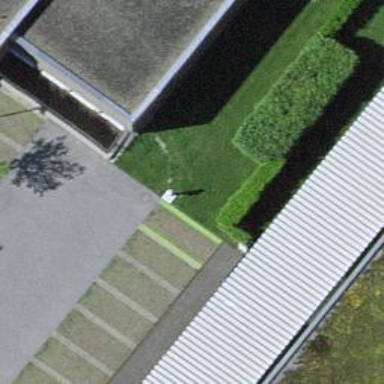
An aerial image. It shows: Charging station.